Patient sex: F
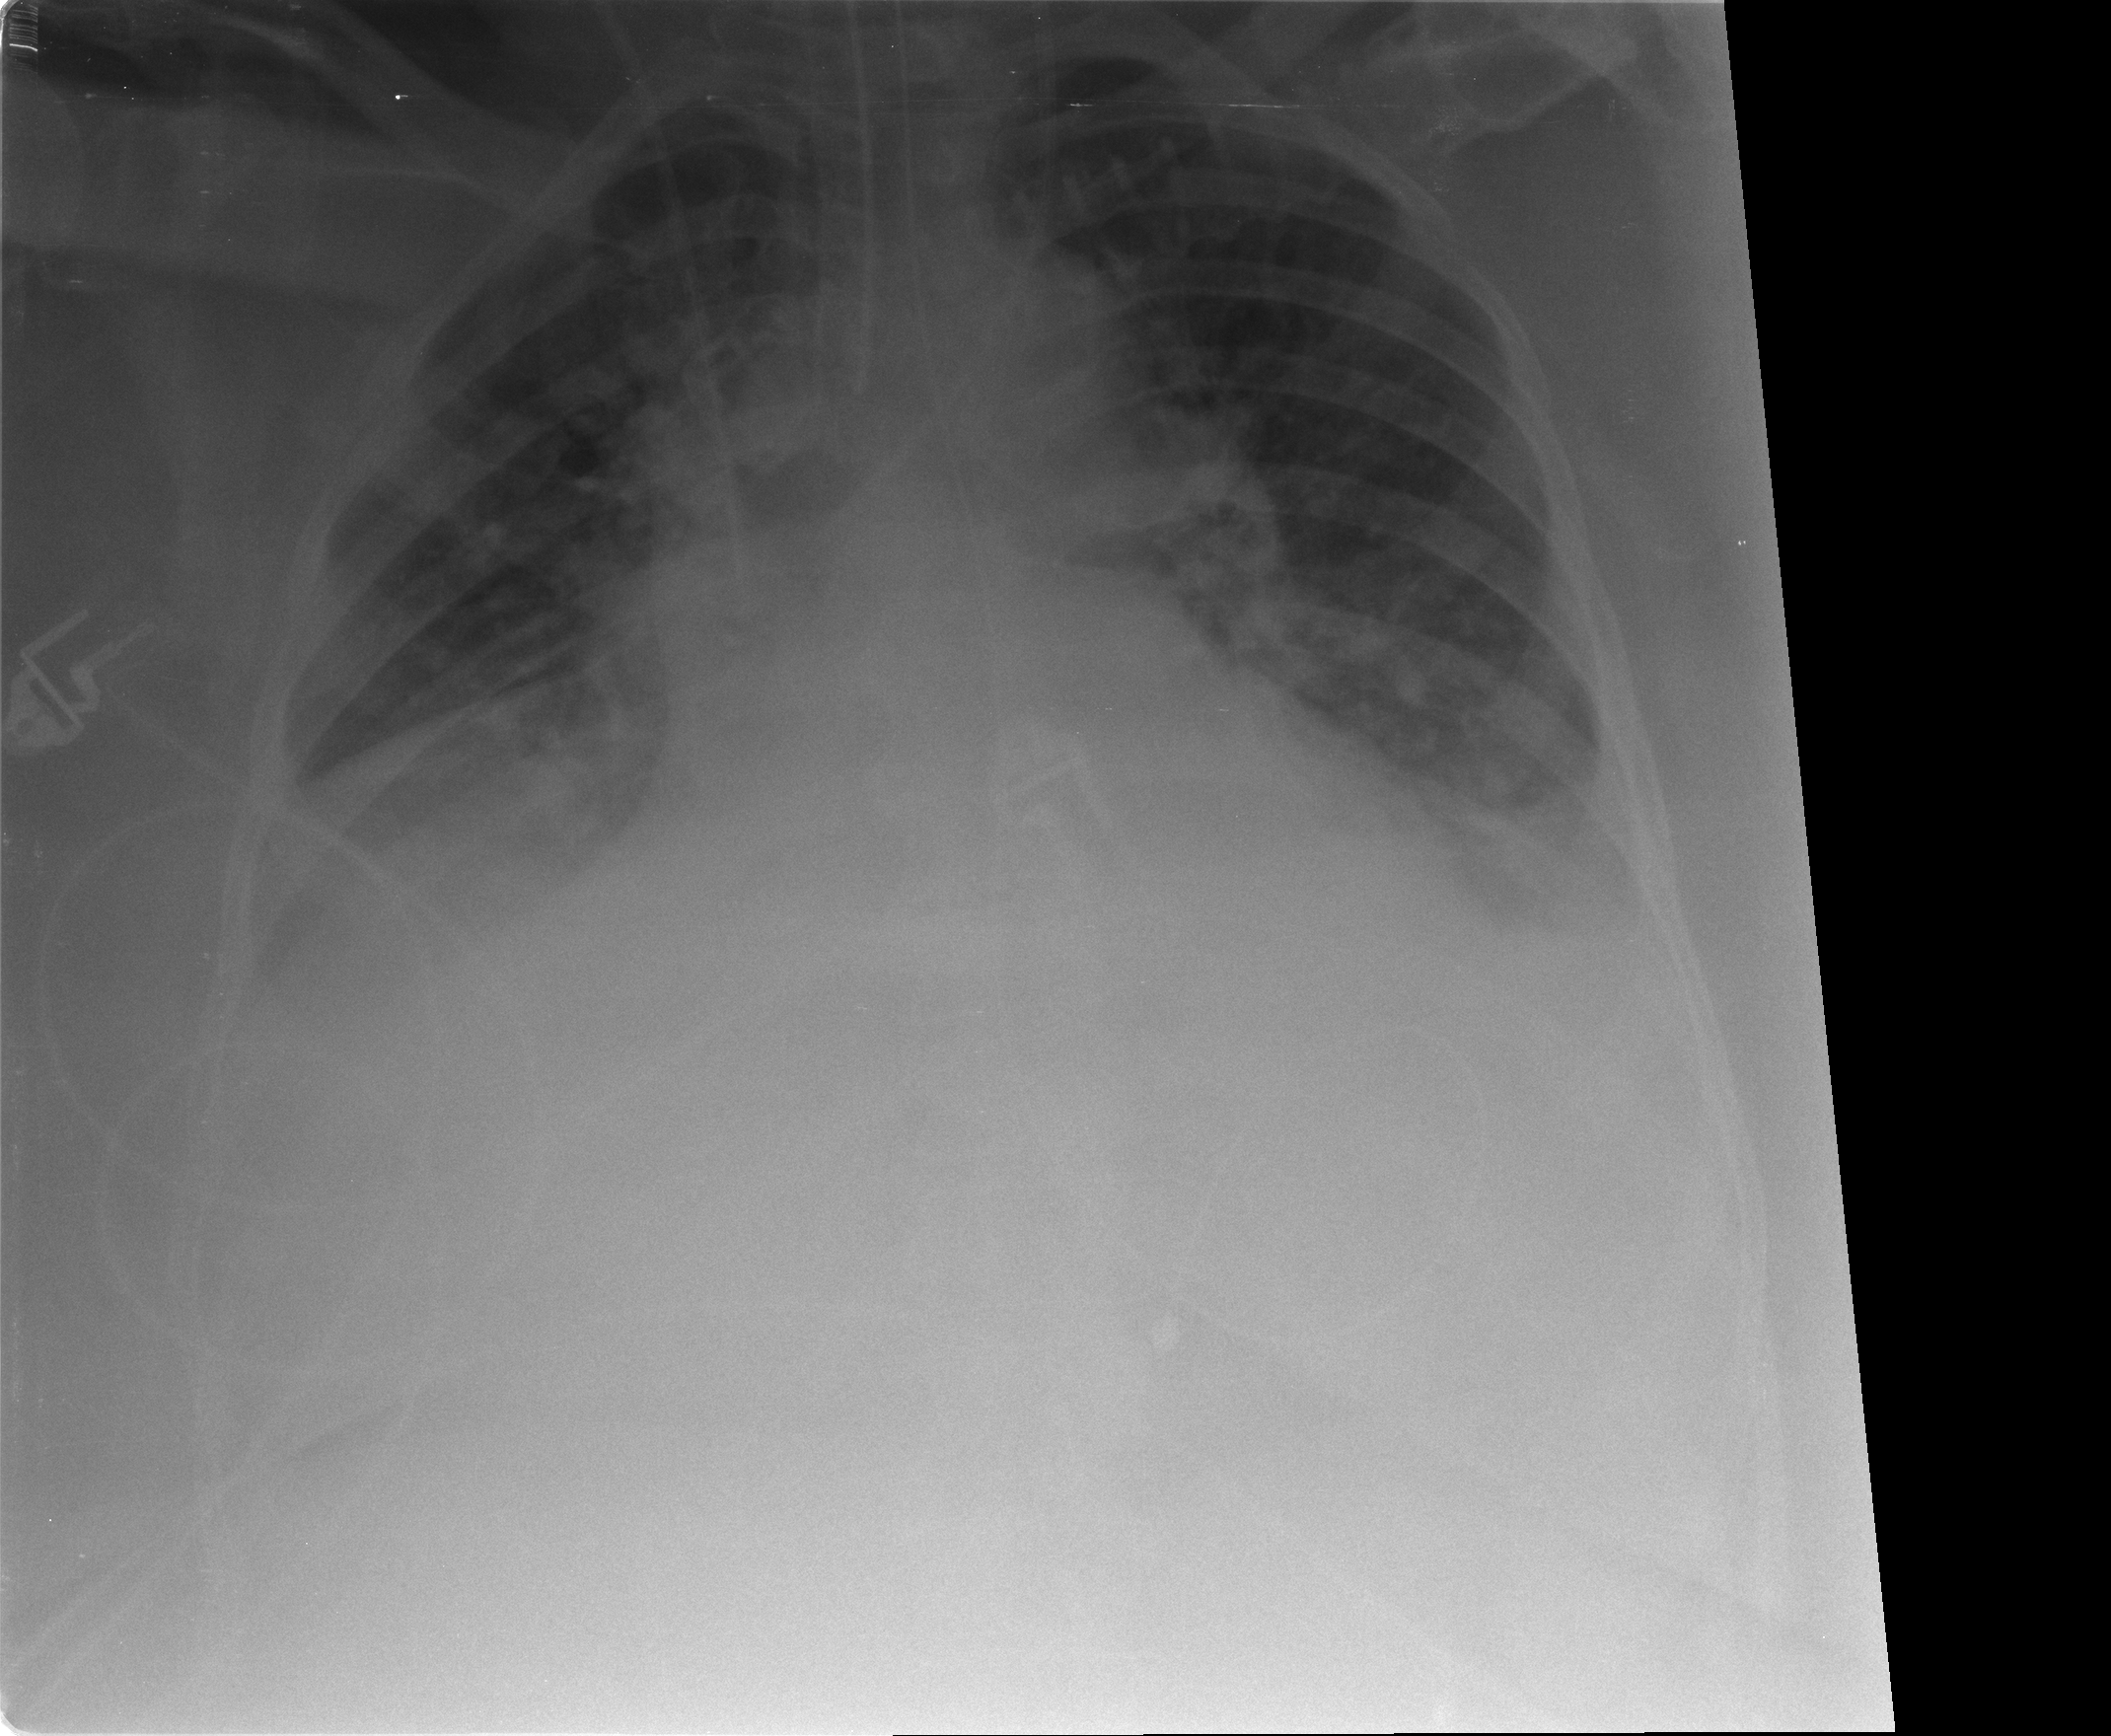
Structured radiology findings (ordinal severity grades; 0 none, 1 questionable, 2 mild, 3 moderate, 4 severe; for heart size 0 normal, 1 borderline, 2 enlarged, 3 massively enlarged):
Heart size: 2
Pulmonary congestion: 2
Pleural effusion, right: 2
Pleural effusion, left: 2
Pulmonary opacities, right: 2
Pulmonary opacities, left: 2
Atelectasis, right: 3
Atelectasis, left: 2